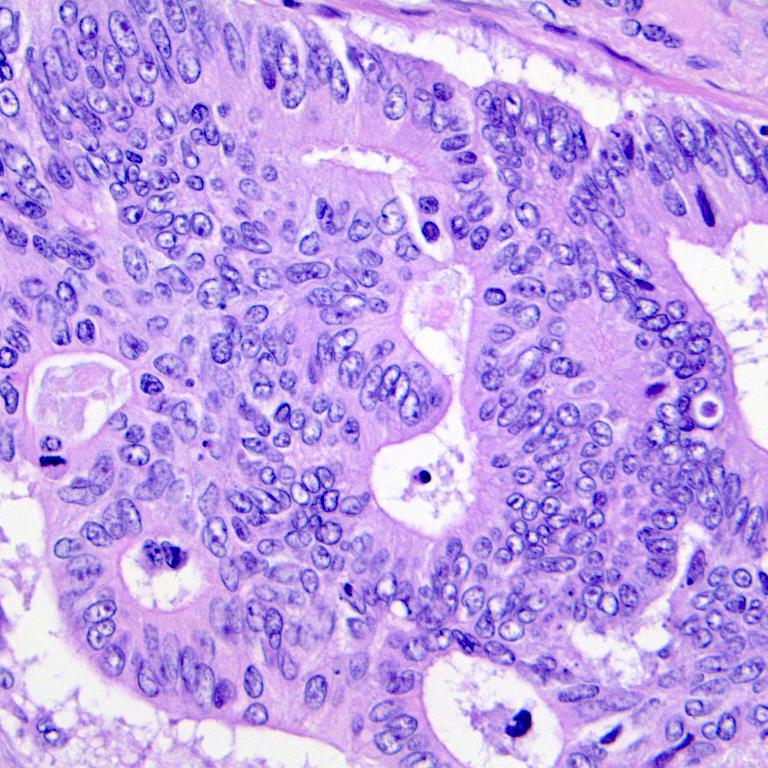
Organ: colon
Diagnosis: adenocarcinomas